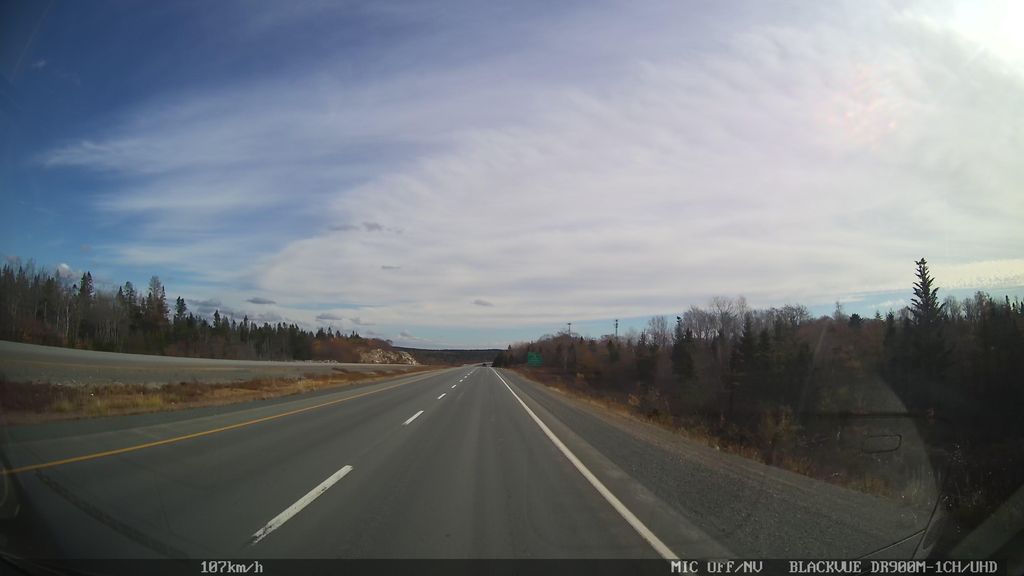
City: halifax